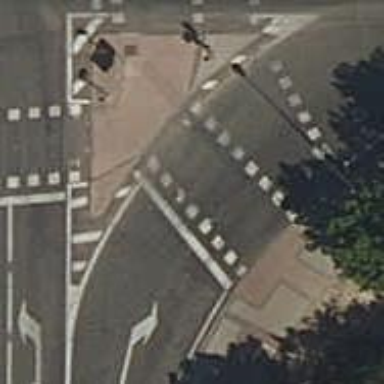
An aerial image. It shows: Road with traffic signals at the crossing.